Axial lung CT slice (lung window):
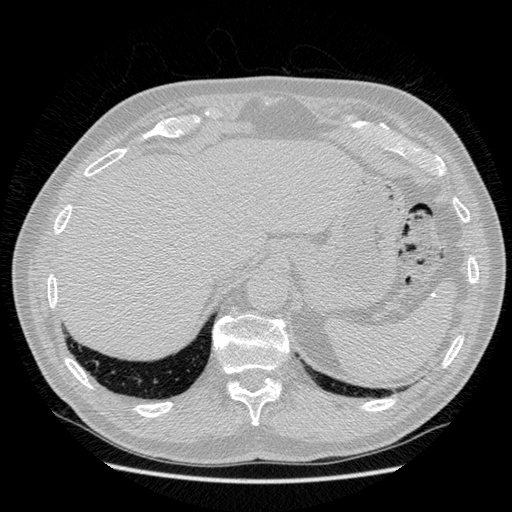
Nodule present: no